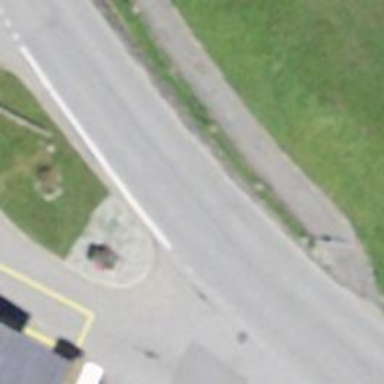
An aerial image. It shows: Asphalt road classified as primary highway.